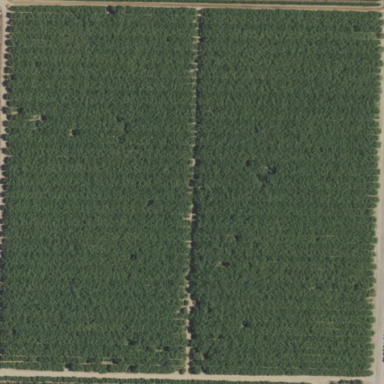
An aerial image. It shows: Almond orchard with rows of almond trees.